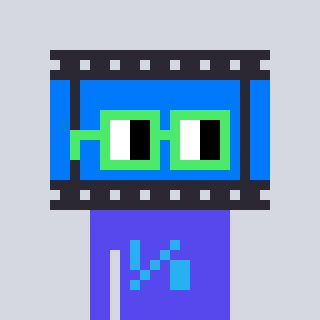
a pixel art character with square light green glasses, a film strip-shaped head and a computerblue-colored body on a cool background